Aerial crown-view tile of a tropical tree (Barro Colorado Island, Panama), acquired 20240813:
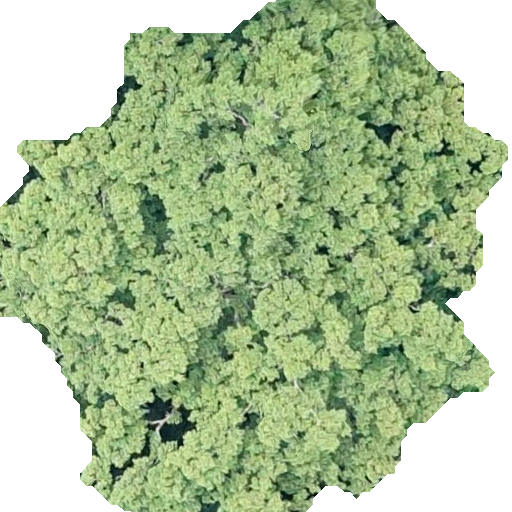
Species: Brosimum alicastrum
GBIF accepted scientific name: Brosimum alicastrum
Crown area: 302.883 m²